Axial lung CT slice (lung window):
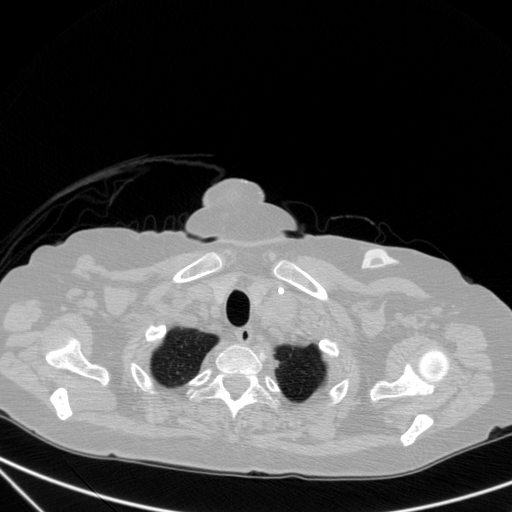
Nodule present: no